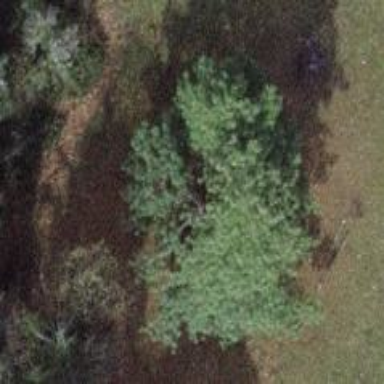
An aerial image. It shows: Evergreen needle-leaved tree.